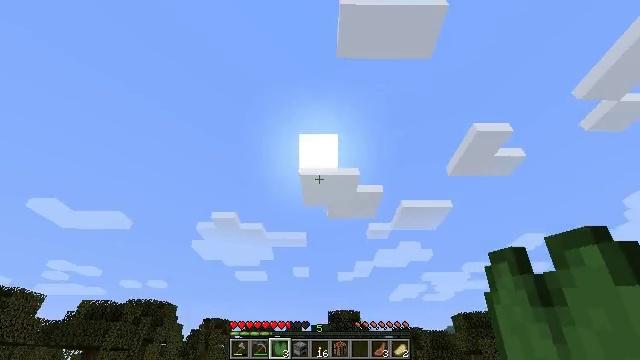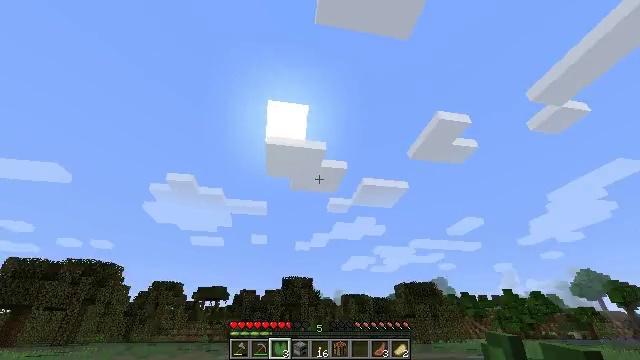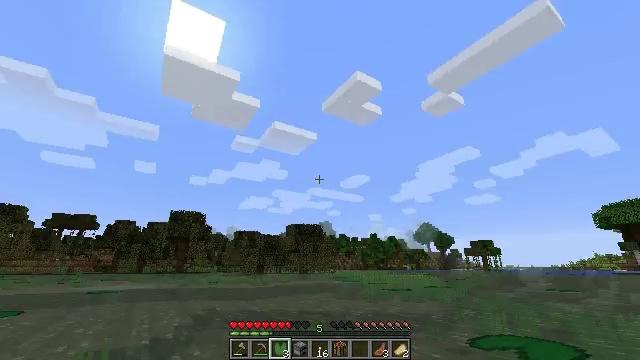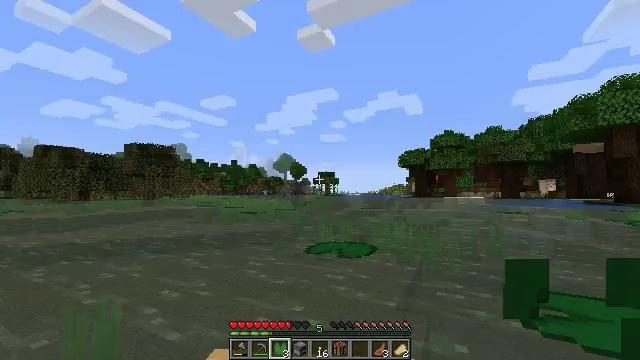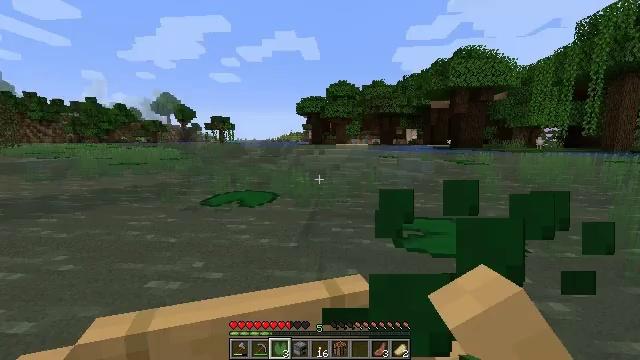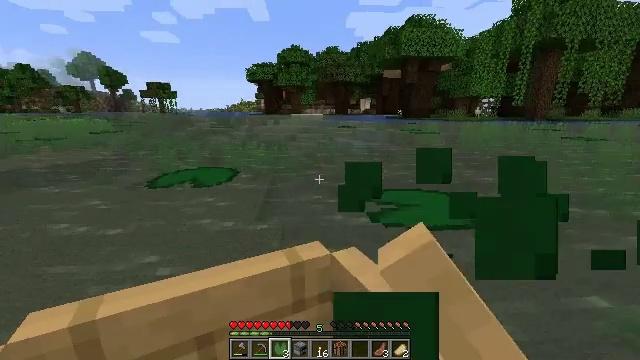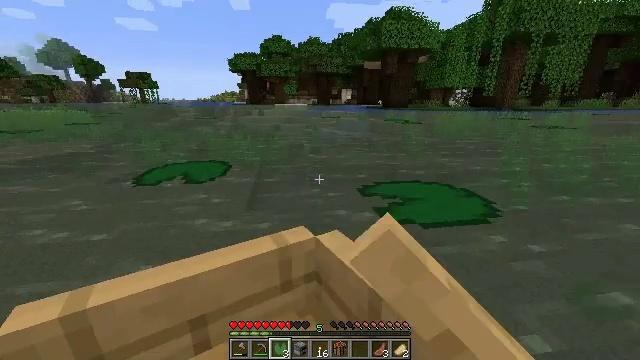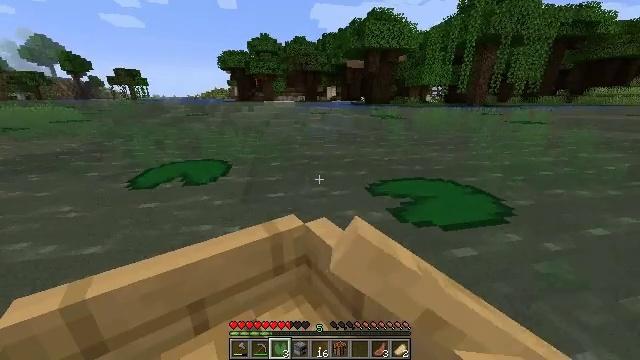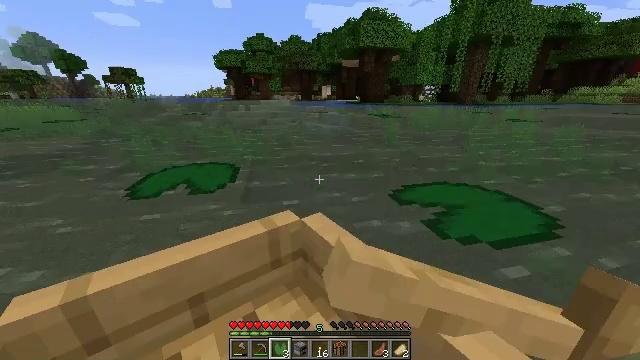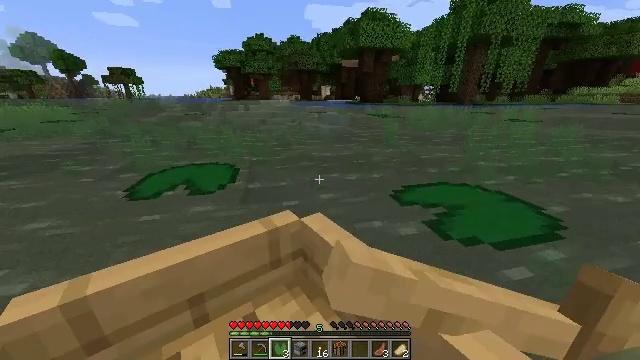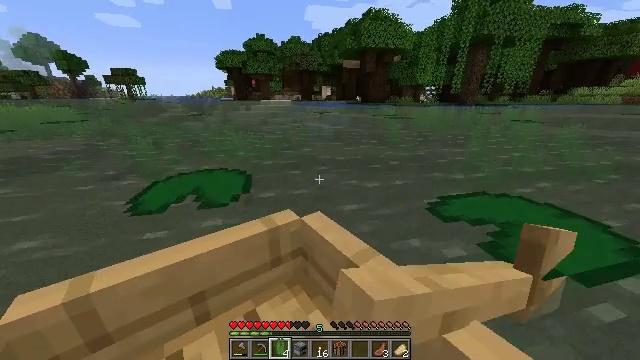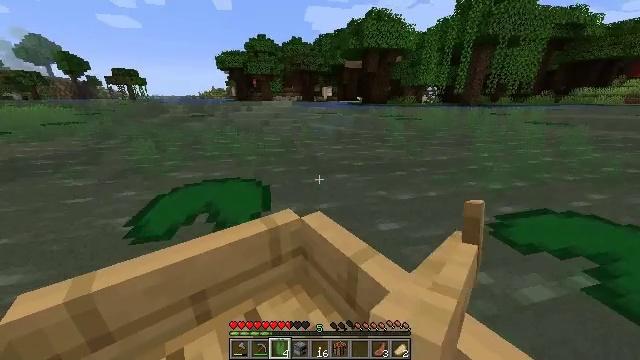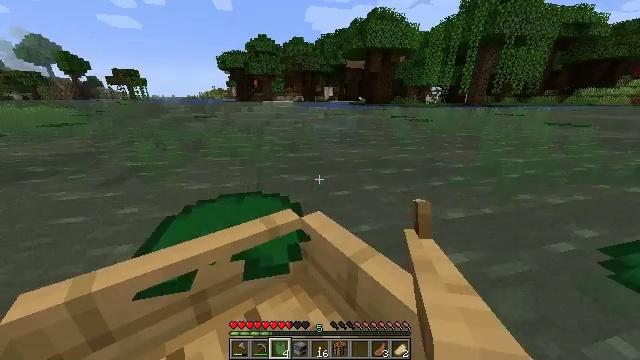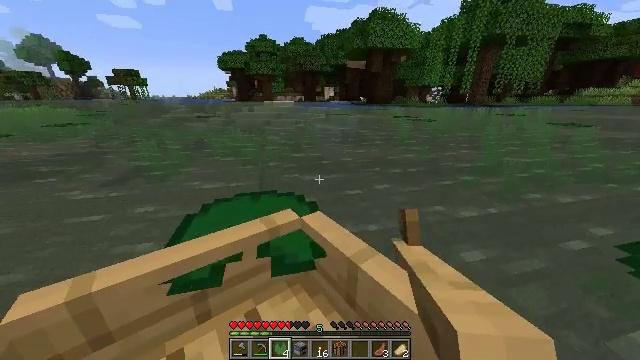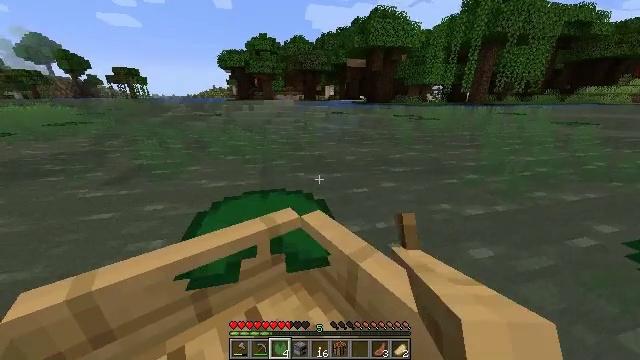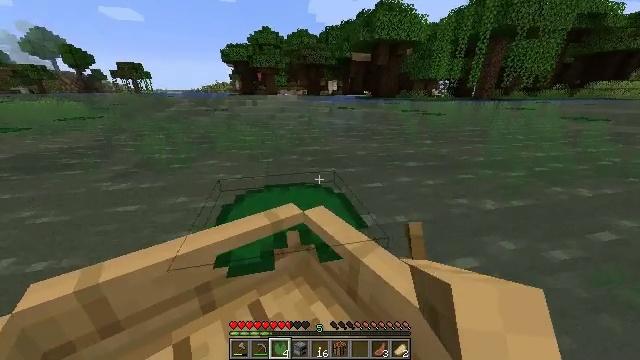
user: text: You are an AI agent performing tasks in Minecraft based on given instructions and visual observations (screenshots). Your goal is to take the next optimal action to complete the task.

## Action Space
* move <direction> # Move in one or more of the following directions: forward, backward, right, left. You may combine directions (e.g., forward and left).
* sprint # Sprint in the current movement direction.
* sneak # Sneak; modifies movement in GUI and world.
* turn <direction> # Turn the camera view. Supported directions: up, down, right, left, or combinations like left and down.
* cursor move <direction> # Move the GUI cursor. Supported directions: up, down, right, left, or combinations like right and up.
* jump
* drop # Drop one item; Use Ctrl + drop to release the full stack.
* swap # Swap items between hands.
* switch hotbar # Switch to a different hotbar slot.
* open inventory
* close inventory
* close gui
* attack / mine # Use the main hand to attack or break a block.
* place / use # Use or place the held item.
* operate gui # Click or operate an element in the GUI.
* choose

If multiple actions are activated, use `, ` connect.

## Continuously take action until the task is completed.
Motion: motion action
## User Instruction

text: Drop a lily pad.
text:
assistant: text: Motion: move forward, turn right and down
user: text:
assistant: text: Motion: move forward, turn right and down
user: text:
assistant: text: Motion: move forward, turn right and down
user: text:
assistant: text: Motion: move forward, turn right and down
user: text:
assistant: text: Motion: move forward, sprint, turn right and down
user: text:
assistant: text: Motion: move forward, sprint, turn right and down
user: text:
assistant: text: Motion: move forward, sprint, turn right and down
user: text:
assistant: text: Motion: move forward, sprint, turn right
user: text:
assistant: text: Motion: move forward, sprint
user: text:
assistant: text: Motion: move forward, sprint
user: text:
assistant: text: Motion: move forward, sprint
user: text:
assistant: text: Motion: move forward, sprint
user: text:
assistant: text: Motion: move forward, sprint
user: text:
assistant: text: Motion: move forward
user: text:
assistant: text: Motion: move forward, turn down
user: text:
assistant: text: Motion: move forward, turn left and down
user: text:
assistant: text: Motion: move forward, turn left and down
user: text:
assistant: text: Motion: move forward, turn left and down
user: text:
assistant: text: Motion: move forward, turn left
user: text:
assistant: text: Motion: move forward, turn left
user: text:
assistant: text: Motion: move forward, turn left
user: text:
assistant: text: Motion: move forward
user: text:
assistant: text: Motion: move forward
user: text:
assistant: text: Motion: move forward
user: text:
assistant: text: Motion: move forward
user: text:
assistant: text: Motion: move forward
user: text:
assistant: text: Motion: move forward
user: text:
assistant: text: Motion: move forward
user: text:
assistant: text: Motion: move forward, turn right and up
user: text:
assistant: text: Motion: move forward, turn right and up